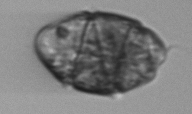
Label: Margalefidinium